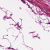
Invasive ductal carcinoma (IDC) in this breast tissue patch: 0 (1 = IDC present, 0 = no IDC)